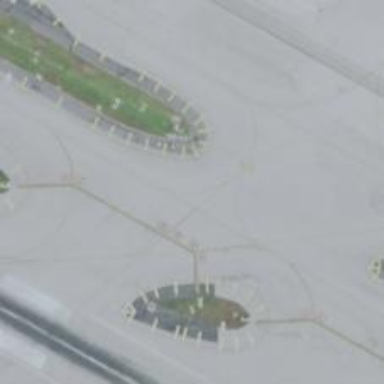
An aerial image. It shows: View of taxiway at the airport.